Question: In Windows Explorer, we have this:

Do we have similar in JavaFX? I'm totally OK with implementing my own but just in case there in one already built in(or maybe some other libraries that does this).
I've searched for a while but there's not much on TableView.
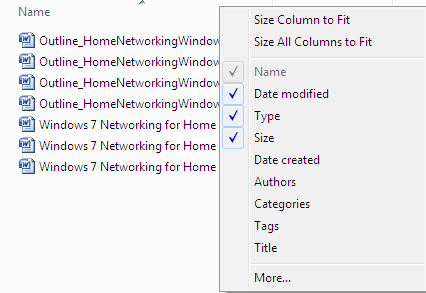
Answer: You can add a column chooser using 'table.setMenuButtonVisible(true)'. You can also style the button in css using '.table-view .show-hide-columns-button' and '.table-view .show-hide-column-image'. They are both stack panes.